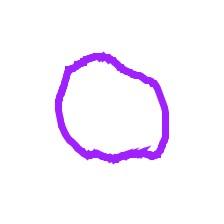
Shape: circle